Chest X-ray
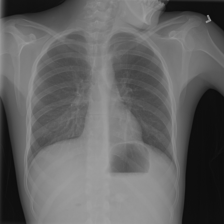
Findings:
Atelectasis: negative
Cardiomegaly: negative
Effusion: negative
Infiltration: negative
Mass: negative
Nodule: negative
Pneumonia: negative
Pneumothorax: negative
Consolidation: negative
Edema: negative
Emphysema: negative
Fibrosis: negative
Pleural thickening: negative
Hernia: negative